Interaction volume radius: 5 \u00c5
Interaction volume height: 35 \u00c5
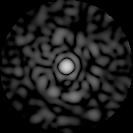
Disorder parameter: 0.8249